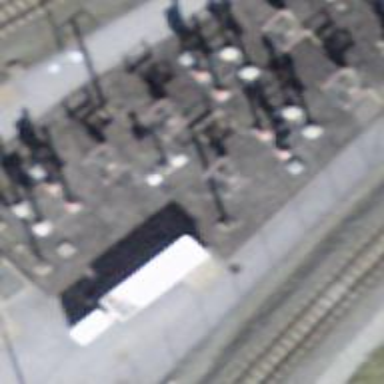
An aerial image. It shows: Power line carrying busbar.